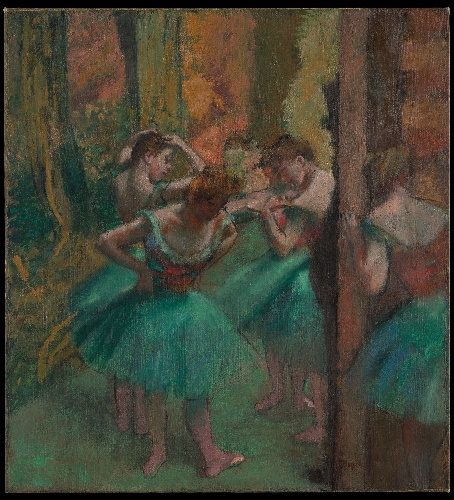
Title: Dancers, Pink and Green
Artist: Edgar Degas
Artist bio: French, Paris 1834–1917 Paris
Date: ca. 1890
Object type: Painting
Classification: Paintings
Medium: Oil on canvas
Dimensions: 32 3/8 x 29 3/4 in. (82.2 x 75.6 cm)
Department: European Paintings
Credit line: H. O. Havemeyer Collection, Bequest of Mrs. H. O. Havemeyer, 1929
Accession year: 1929
Repository: Metropolitan Museum of Art, New York, NY
Tags: Women|Dancers|Ballet